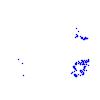
Particle: proton